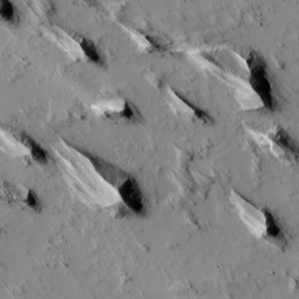
Label: non_frost